Question: I'm working on some legacy code that uses a '.js' file to handle client side javascript. On the form, the user is able to create fields on the fly by clicking the plus and minus buttons:

I am doing this with jquery:
'''
$(document).ready(function()
{
var html = "<div class='registration_box01' id='showme'> <div class='title'> <h4>Additional Guest<br /></h4> </div> <div class='content'> <div class='clr'></div> <div class='label01'>*First name:</div> <div class='field01'> <input name='add_fname[]' type='text' size='40' style='min-width:250px;' /> </div> <div class='clr'></div> <div class='label01'>*Last name:</div> <div class='field01'> <input name='add_lname[]' type='text' size='40' style='min-width:250px;' /> </div> <div class='clr'></div> <div class='label01'>*Email:</div> <div class='field01'> <input name='add_email[]' type='text' size='40' style='min-width:250px;'> </div> </div> </div>";
$(function() {
$("#inc").click(function() {
var num = $(":text[name='qty']").val(function(i, v) {
return Number(v) + 1;
}).val();
$(this).addClass ('c' + num);
var incrementVar = num;
$('.additional').append(html);
});
$("#dec").click(function() {
$(":text[name='qty']").val(function(i, v) {
$("#showme").remove();
if(Number(v) > 1){
return Number(v) - 1;
}
else{
return 1;
}
});
});
});
});
'''
My question is how to validate the dynamic fields in Javascript? I guess I would not be opposed to adding a function in jQuery to check them. My current function to validate the form:
<URL>
HTML:
'''
<form action="register.php" method="post" onsubmit="return validateFrm(this);">
'''
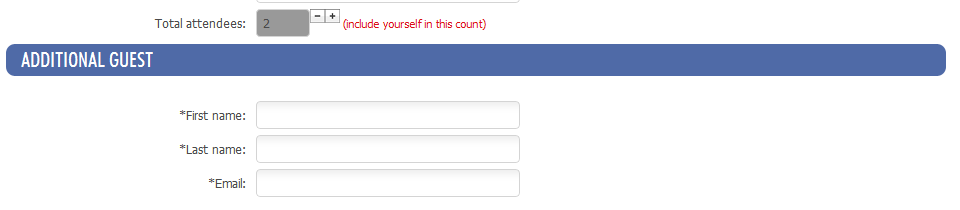
Answer: I feel like an easy way to do this is to give each input a certain class. So for example, the "First Name" textboxes should have the class "fname-textbox". In your validation function, you know that all "First Name" textboxes should not be empty, and maybe should be at least 2 characters long (or whatever). So you could do something like this:
'''
function validateFrm(form) {
var isValid = true;
var $form = $(form);
$form.find(".fname-textbox").each(function () {
var $this = $(this);
var $this_val = $this.val();
if (isNaN($this_val) && $this_val.length > 1) {
$(this).removeClass("input-validation-error"); // won't fail if it doesn't have the class already
// Remove any other indications of error for this field (like a "*" next to it)
} else {
isValid = false;
$(this).addClass("input-validation-error"); // maybe input-validation-error has a red border and red text color?
// Maybe add another indication of error for this field (like a "*" next to it)
}
});
// And continue the validation for your other fields
return isValid;
}
'''